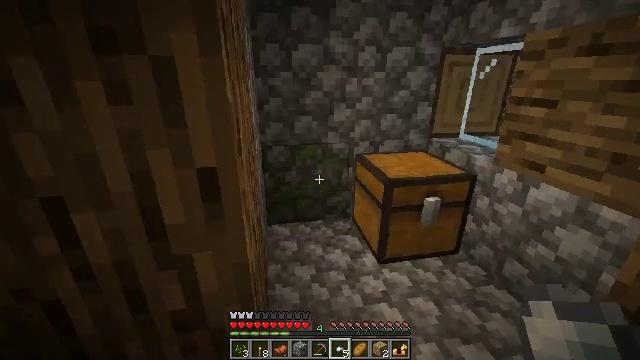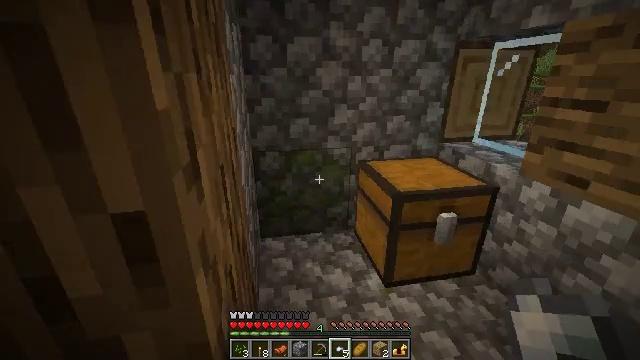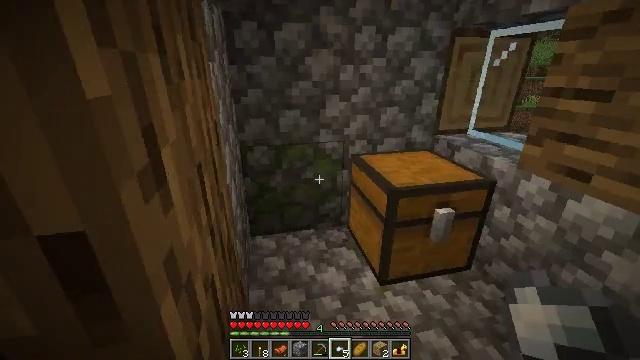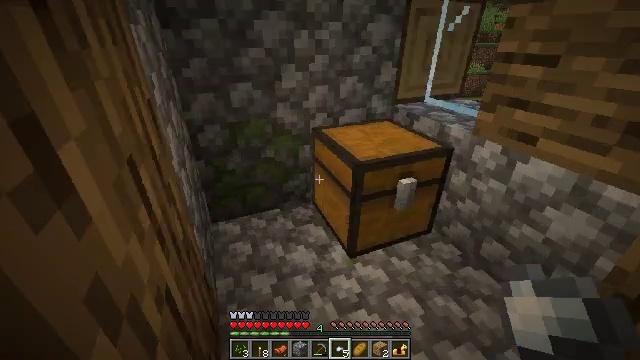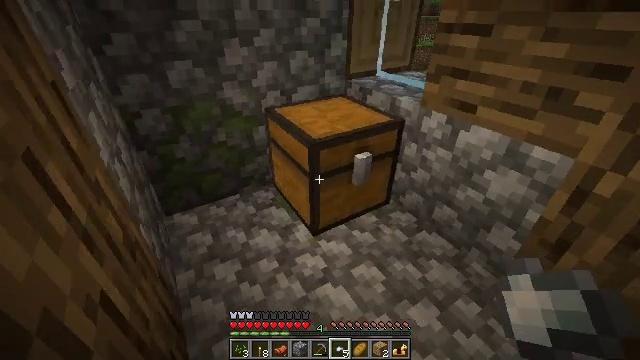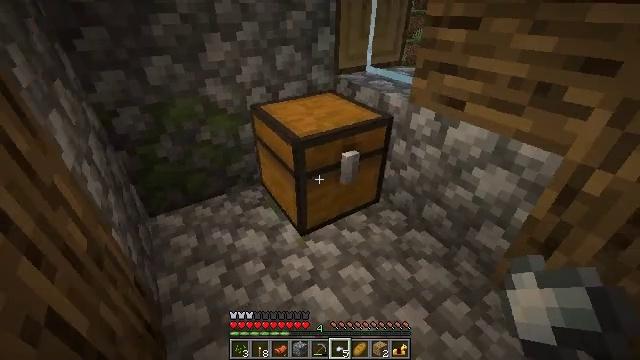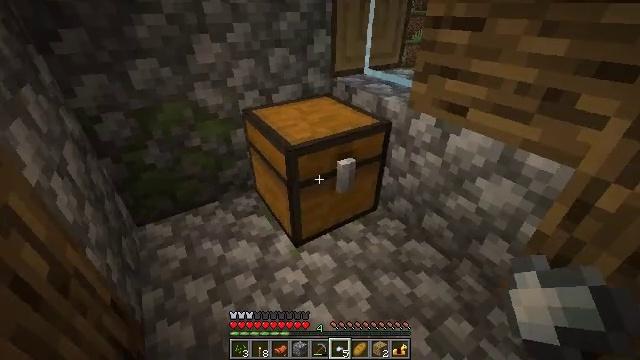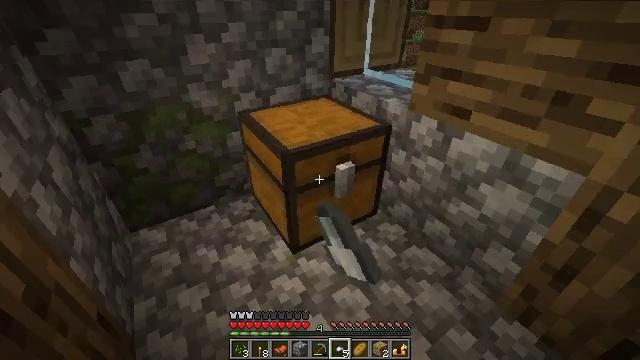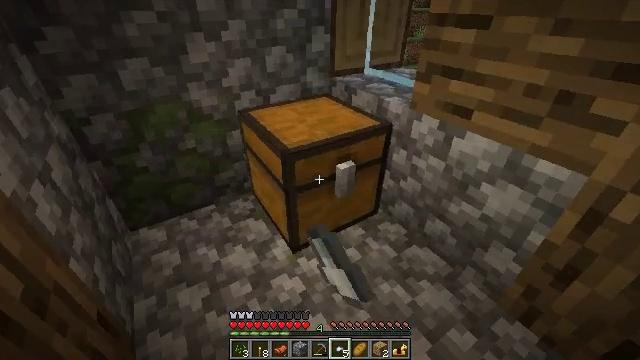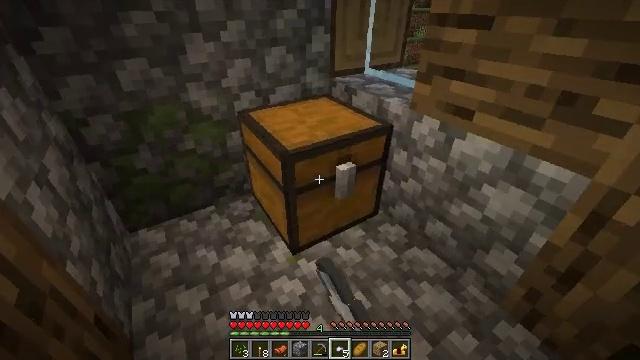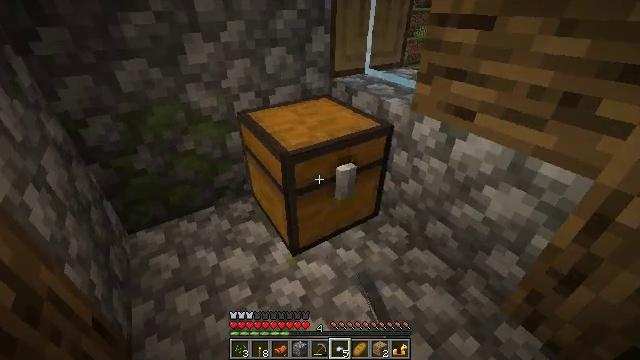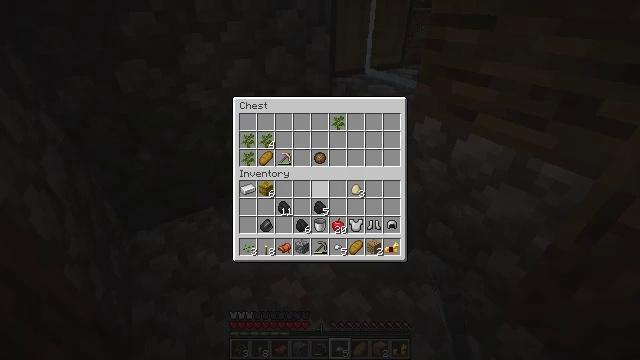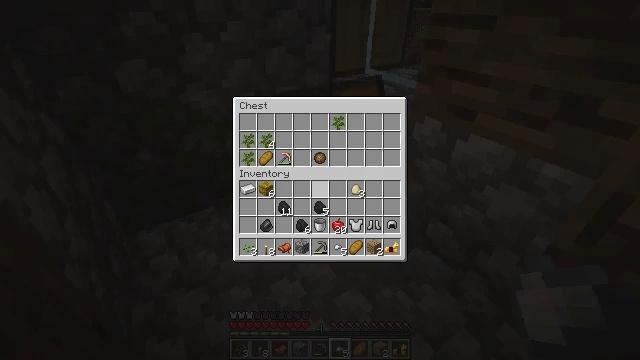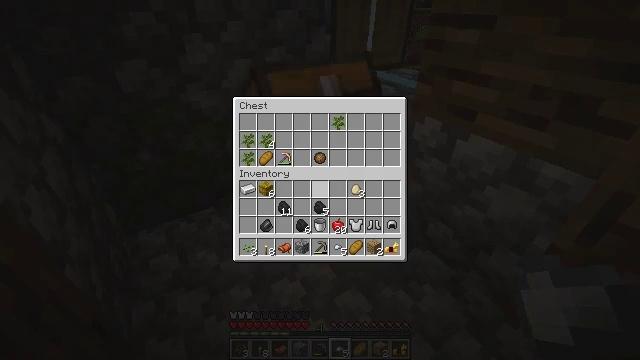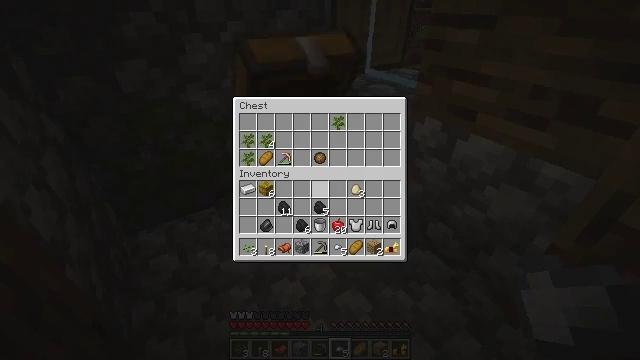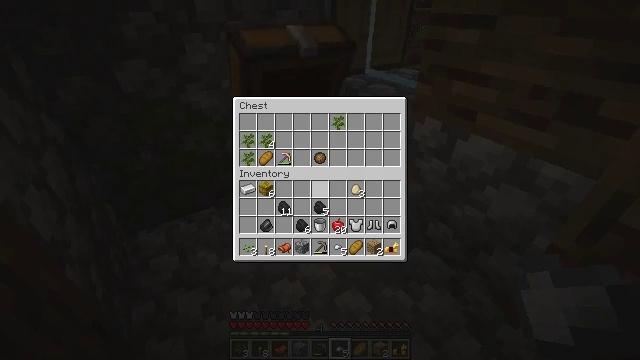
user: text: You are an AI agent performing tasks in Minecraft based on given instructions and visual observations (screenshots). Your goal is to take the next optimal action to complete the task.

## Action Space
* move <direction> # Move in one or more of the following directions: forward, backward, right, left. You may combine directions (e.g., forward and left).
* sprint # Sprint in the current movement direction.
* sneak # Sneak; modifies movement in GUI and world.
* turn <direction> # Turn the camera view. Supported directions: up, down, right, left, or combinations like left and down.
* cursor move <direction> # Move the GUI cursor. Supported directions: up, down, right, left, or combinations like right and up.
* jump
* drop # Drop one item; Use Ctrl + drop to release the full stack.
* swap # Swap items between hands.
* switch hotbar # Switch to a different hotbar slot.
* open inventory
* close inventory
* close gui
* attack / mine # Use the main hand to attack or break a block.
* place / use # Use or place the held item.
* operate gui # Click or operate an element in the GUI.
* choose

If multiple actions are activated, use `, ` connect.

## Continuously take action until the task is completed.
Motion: motion action
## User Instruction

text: Drop a pair of leather boots.
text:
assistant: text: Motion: move forward
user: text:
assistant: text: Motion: move forward, turn right and down
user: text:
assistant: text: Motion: move forward, turn right and down
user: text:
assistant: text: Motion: move forward, turn right and down
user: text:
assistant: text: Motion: move forward, turn right
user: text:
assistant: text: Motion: use / place
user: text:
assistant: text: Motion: use / place
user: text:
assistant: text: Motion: no_op
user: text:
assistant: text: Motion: no_op
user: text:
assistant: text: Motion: no_op
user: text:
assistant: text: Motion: no_op
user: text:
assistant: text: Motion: no_op
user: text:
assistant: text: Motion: no_op
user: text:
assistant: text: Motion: no_op
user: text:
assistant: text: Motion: no_op
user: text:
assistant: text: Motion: no_op
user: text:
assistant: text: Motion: no_op
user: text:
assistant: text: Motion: cursor move left
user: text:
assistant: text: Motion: cursor move left
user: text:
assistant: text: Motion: no_op
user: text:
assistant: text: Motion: no_op
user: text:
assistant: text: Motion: cursor move right
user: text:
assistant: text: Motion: cursor move right and down
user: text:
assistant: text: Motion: no_op
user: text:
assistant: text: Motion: no_op
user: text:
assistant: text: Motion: no_op
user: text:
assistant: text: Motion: cursor move left and down
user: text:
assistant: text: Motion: no_op
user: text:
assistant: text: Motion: no_op
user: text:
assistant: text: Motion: no_op